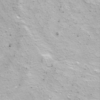
Label: not_dusty